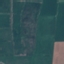
Label: Pasture